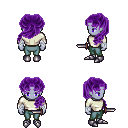
a pixel art fantasy rpg character, female body template, dark elf, purple skin, white long-sleeve shirt, teal pants, purple princess hairstyle, white cloth bandages, metal boots, dagger, four views (front, back, left, right), 2x2 character sprite sheet, small pixel art, hard edges, no anti-aliasing